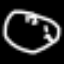
Label: clock